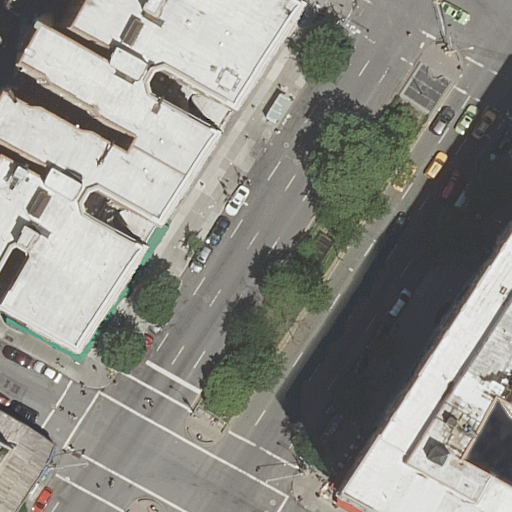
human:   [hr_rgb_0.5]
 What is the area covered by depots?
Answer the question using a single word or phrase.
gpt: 0m2

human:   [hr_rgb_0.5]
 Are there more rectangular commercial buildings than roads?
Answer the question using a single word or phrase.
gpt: no

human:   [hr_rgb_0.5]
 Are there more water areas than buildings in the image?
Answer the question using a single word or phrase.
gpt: no

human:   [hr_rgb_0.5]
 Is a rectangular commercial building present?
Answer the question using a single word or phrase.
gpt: no

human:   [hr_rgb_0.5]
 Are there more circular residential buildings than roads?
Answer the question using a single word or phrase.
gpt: no

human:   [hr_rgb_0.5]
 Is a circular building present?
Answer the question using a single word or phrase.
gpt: no

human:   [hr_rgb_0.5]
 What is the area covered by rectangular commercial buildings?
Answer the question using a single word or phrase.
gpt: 0m2

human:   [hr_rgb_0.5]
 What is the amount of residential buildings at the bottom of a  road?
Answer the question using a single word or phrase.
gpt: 2

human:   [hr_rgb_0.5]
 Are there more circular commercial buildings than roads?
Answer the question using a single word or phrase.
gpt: no

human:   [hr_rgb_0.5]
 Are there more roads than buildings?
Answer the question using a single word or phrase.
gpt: no

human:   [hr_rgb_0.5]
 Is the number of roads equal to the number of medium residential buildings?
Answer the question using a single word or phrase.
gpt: no

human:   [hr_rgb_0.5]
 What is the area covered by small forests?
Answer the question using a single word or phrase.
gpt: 0m2

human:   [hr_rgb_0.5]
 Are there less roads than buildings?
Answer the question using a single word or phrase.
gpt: no

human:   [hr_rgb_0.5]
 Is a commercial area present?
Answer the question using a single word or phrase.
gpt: no

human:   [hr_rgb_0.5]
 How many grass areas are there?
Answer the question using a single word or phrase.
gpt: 0

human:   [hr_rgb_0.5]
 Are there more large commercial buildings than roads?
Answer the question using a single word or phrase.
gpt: no

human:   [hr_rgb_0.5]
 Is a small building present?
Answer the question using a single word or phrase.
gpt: yes

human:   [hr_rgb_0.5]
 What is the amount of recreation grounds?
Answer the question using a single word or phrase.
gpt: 0

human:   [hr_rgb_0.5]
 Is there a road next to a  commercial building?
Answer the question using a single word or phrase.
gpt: no

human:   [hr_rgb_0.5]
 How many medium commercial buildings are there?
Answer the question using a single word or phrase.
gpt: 0

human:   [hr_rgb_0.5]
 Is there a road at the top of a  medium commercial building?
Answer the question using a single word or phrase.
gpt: no

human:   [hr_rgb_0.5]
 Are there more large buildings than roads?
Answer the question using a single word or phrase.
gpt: no

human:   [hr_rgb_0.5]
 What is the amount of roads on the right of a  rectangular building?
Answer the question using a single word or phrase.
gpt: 3

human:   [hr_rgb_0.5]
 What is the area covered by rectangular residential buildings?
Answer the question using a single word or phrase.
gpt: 1030m2

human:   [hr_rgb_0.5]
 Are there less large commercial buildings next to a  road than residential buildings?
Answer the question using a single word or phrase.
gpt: yes

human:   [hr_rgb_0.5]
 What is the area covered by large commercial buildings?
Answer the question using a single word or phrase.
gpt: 0m2

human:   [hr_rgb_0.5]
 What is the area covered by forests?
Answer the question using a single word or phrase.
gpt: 0m2

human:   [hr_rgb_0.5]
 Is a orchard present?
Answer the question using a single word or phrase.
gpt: no

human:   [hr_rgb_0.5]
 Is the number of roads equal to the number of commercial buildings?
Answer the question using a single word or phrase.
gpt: no

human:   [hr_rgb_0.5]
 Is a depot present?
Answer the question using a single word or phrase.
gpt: no

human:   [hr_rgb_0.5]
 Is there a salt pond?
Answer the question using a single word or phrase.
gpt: no

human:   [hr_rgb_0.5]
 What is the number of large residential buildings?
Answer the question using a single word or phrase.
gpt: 2

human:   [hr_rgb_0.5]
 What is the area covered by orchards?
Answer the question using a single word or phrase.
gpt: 0m2

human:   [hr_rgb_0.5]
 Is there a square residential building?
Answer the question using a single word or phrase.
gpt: no

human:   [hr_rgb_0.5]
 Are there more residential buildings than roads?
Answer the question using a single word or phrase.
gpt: no

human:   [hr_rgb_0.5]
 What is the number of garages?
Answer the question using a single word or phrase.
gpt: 0